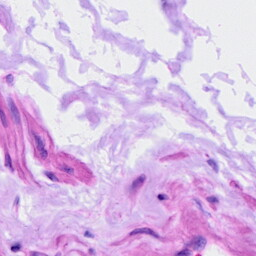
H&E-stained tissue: Ovarian